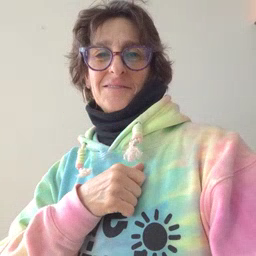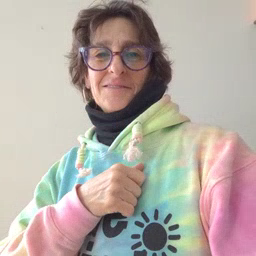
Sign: toothbrush